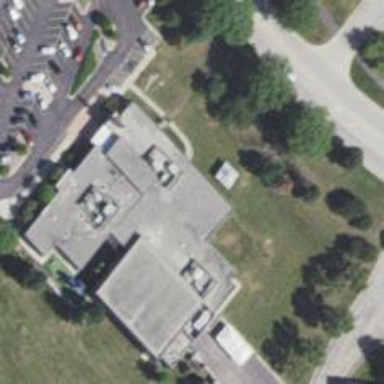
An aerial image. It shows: Public building.